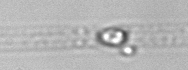
Label: Dactyliosolen_blavyanus